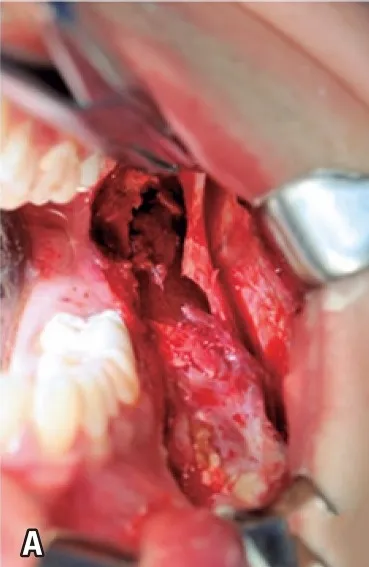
(A) Aspect of the injury in the surgery. Intraoral access of surgical removal of the lesion.
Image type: medical_photograph (other_medical_photograph)